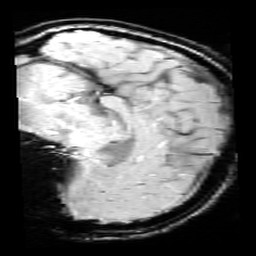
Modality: SWI
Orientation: sagittal
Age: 13
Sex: male
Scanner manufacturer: siemens
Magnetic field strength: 3 T
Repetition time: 0.027 s
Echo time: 0.02 s